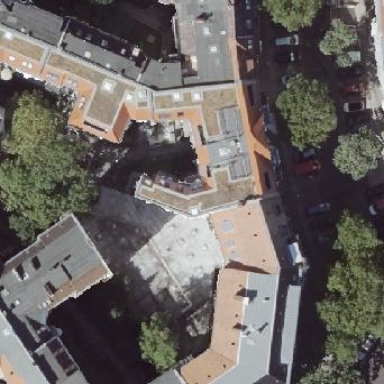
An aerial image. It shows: Building with apartments featuring unique double saltbox roof shape.